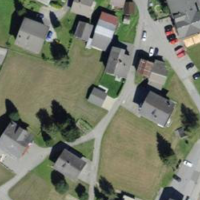
EUNIS habitat code: 55
Species observed at this site:
Silene acaulis
Corvus corone